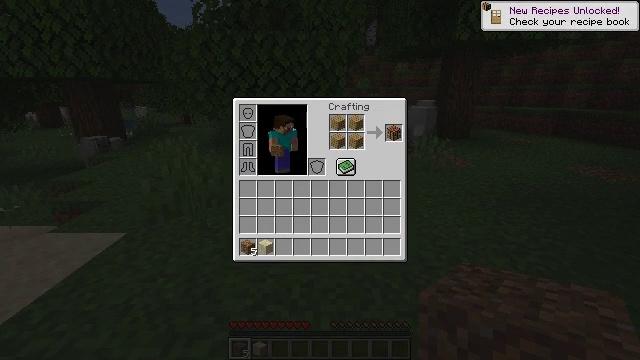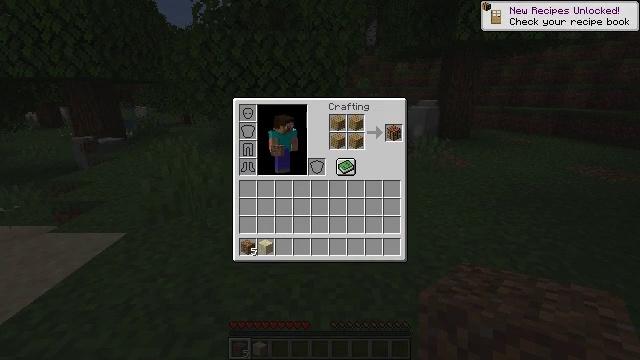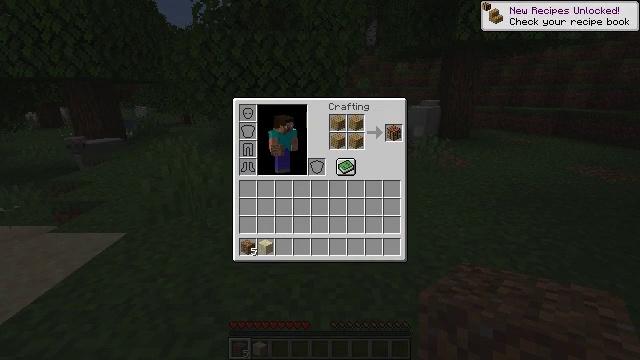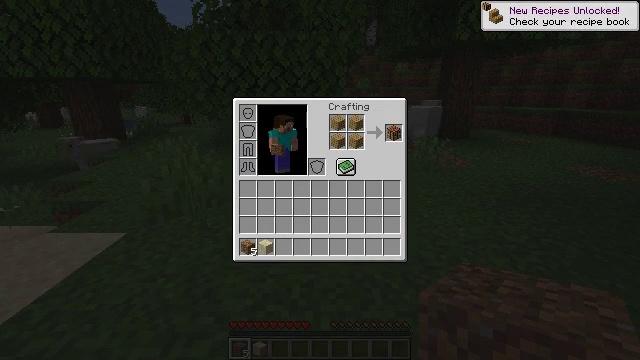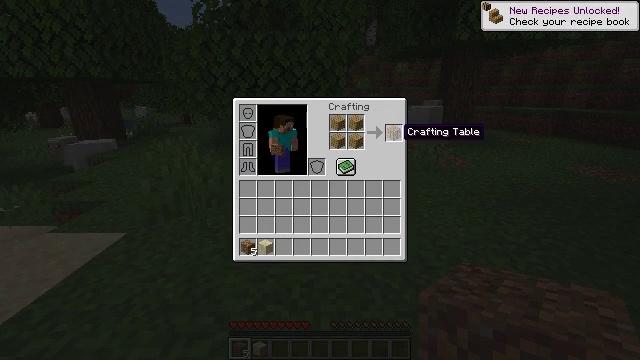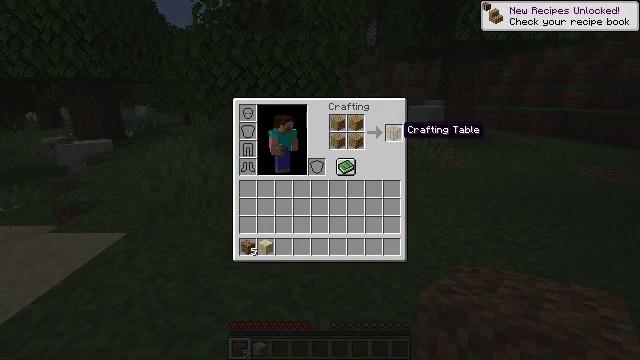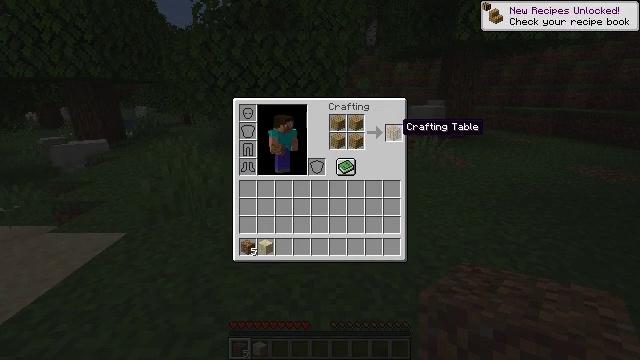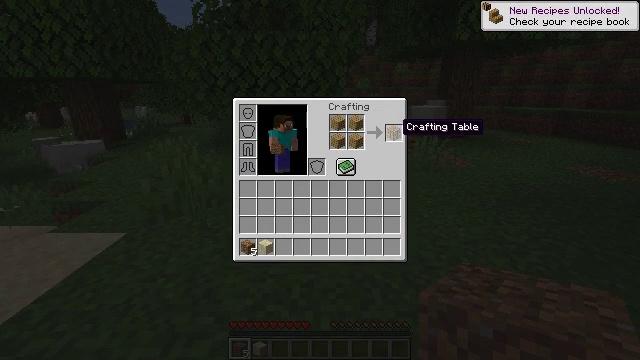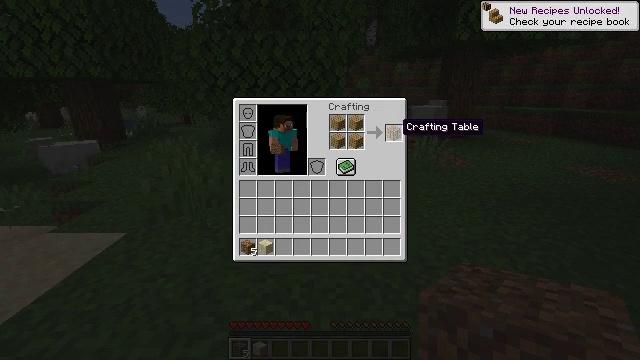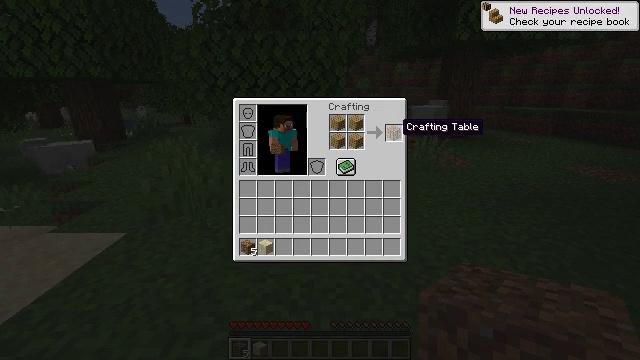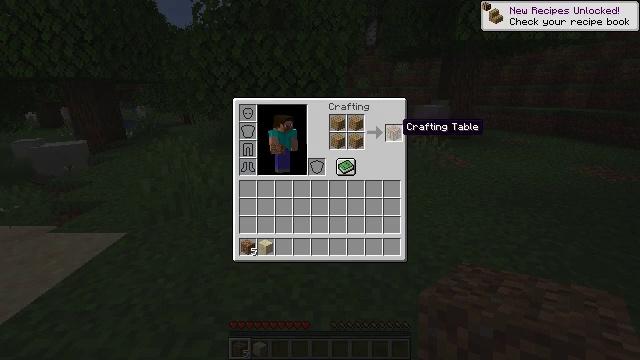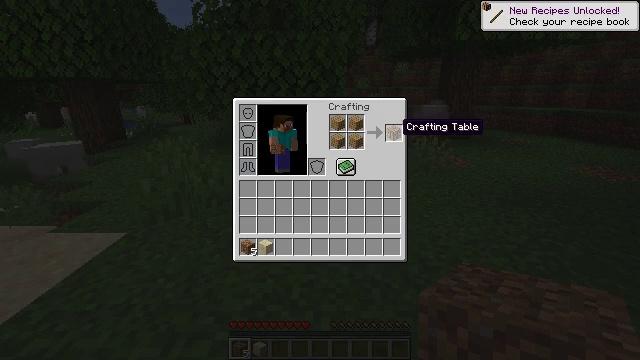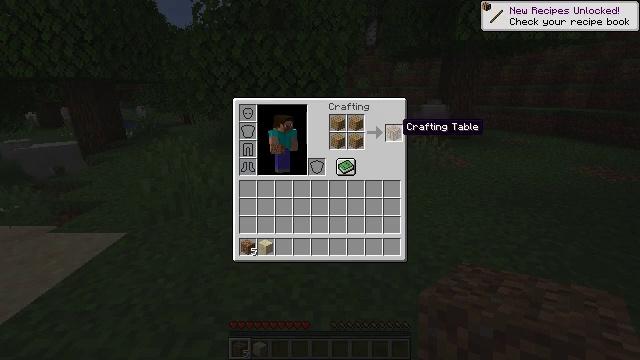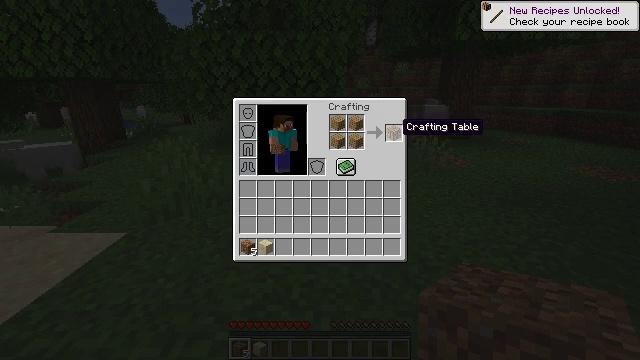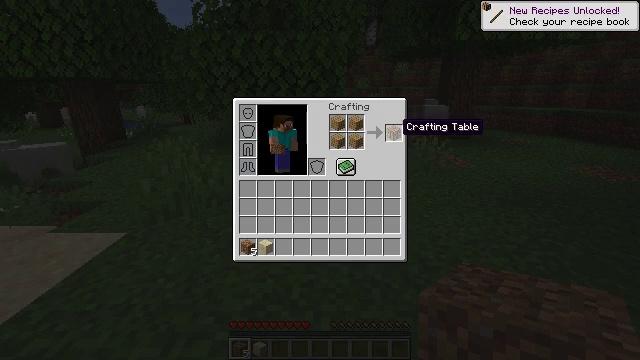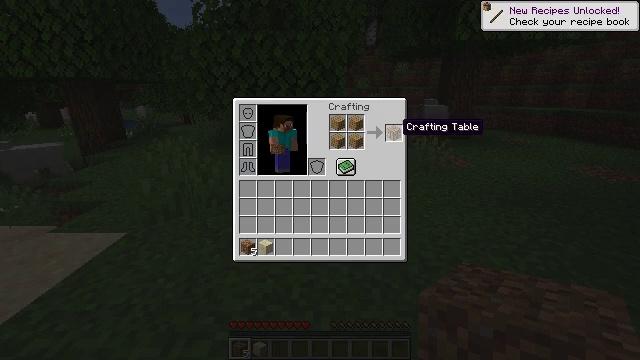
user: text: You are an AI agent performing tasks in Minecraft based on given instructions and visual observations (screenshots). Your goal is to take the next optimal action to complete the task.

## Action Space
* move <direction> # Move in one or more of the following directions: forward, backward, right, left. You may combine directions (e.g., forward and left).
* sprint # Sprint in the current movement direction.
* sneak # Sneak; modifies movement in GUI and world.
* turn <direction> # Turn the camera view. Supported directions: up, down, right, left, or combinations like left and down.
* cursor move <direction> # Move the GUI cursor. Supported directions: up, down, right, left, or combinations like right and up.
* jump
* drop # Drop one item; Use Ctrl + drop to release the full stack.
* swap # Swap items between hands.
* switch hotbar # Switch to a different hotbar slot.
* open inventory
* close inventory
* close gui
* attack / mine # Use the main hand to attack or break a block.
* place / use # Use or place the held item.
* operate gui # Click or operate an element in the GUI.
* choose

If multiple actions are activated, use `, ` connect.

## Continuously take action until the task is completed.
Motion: motion action
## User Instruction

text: Use 4 wooden planks to craft a crafting table.
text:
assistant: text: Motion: no_op
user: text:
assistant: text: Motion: no_op
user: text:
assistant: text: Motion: no_op
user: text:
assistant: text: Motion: no_op
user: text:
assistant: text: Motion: no_op
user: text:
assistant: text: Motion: no_op
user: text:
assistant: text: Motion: no_op
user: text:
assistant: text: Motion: no_op
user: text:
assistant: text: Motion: no_op
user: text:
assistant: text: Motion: no_op
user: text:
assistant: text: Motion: no_op
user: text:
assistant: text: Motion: no_op
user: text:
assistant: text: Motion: no_op
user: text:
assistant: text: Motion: no_op
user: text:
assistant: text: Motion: no_op
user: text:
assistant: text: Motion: switch to hotbar 3
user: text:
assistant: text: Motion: switch to hotbar 3
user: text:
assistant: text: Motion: switch to hotbar 3
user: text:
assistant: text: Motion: switch to hotbar 3
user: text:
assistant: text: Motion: no_op
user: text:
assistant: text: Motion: no_op
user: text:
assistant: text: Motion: no_op
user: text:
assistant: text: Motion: no_op
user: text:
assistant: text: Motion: no_op
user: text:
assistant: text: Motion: no_op
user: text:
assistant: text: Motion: no_op
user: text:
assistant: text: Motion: turn left and down
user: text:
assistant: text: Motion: turn left and down
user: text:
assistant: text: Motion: turn left and down
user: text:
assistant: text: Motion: no_op